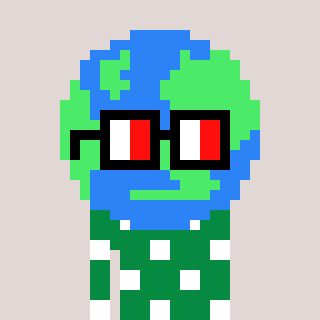
a pixel art character with square glasses with black frames and red eyes, a earth-shaped head and a green-colored body on a warm background